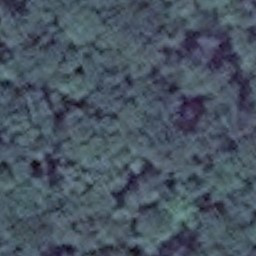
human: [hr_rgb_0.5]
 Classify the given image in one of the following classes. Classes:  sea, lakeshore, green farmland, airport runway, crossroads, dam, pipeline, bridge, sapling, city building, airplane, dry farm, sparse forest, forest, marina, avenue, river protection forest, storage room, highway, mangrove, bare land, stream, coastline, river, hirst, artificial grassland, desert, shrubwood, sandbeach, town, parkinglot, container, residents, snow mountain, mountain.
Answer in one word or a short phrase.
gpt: forest